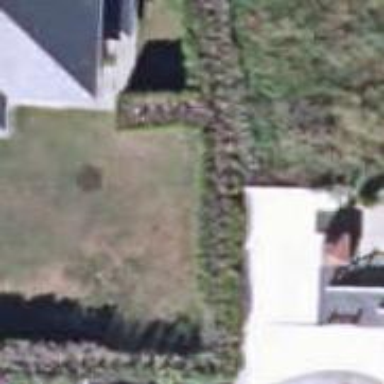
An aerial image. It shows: Fence is in the image.